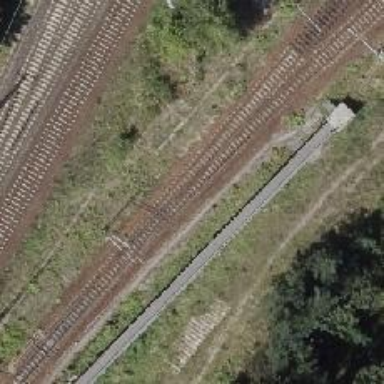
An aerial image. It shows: Railway signal.